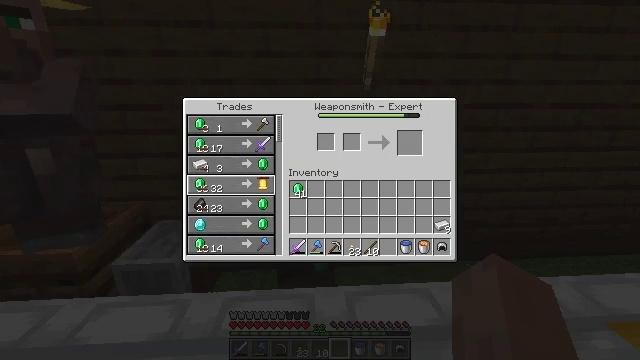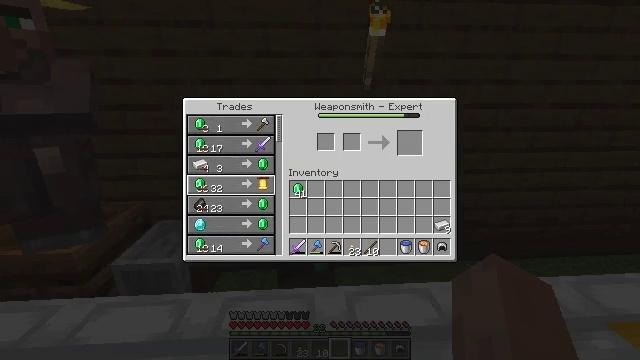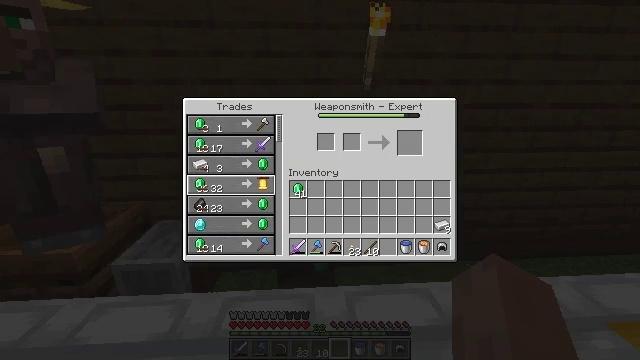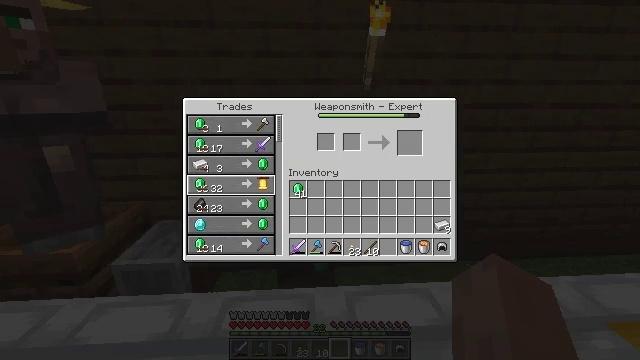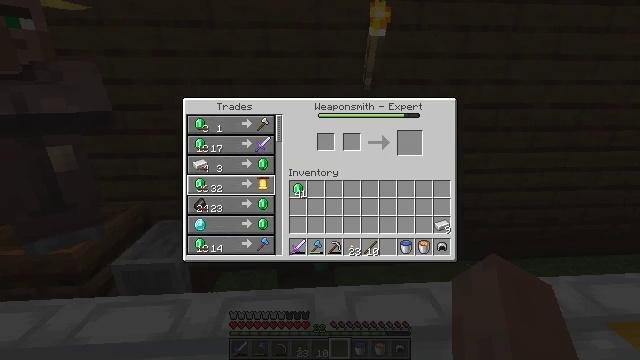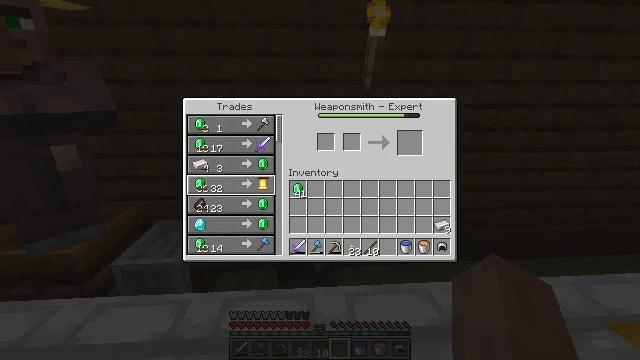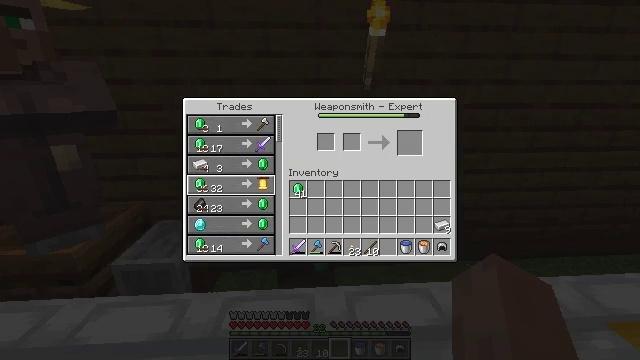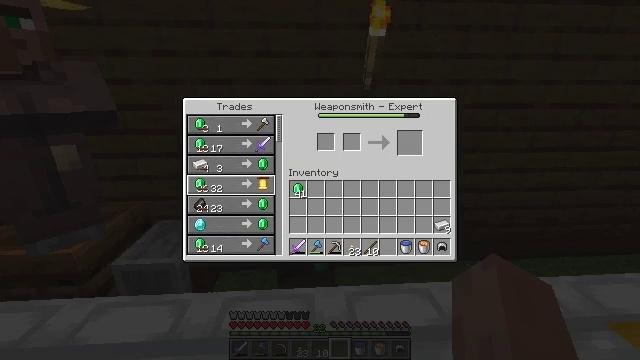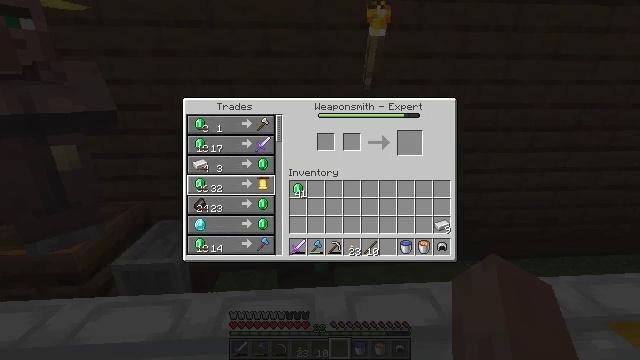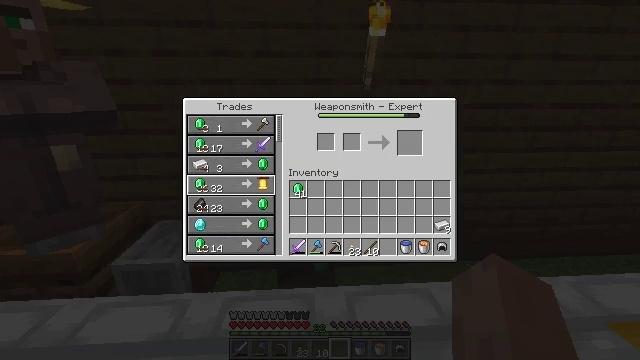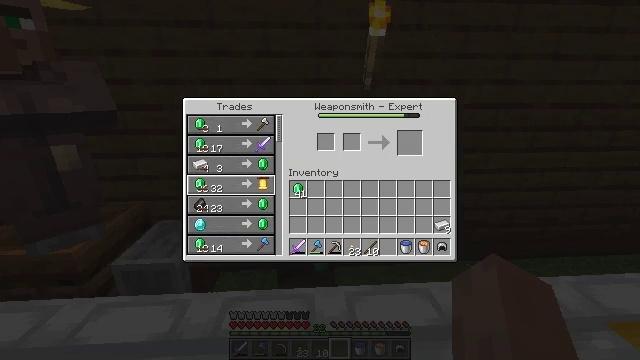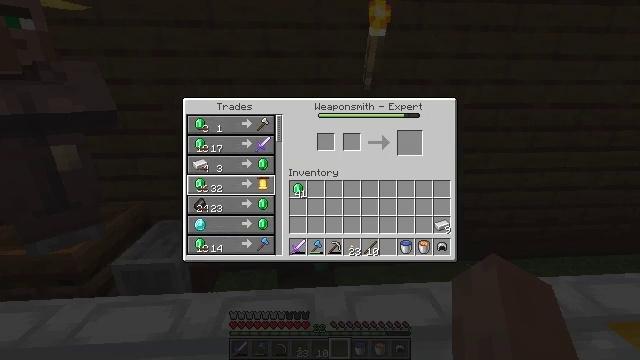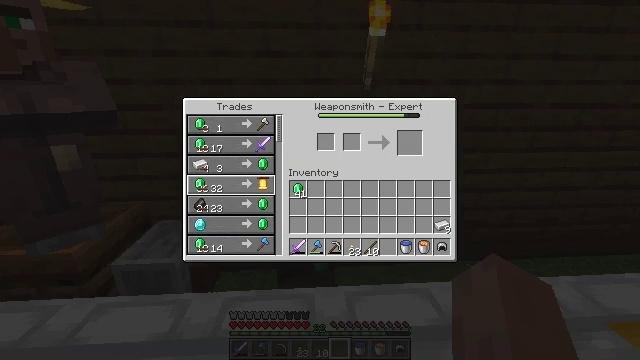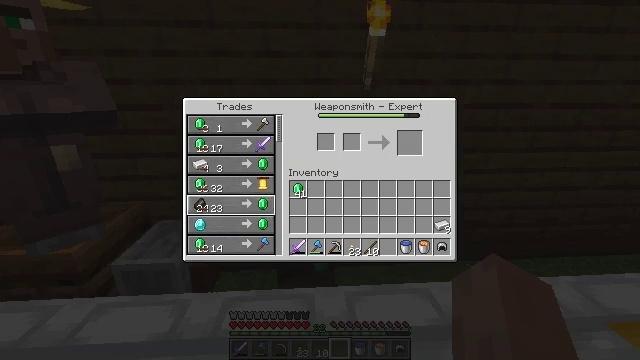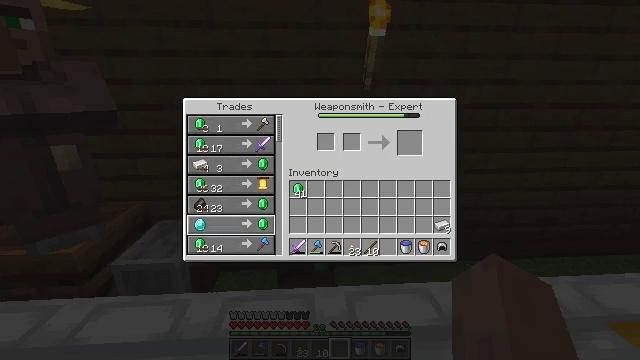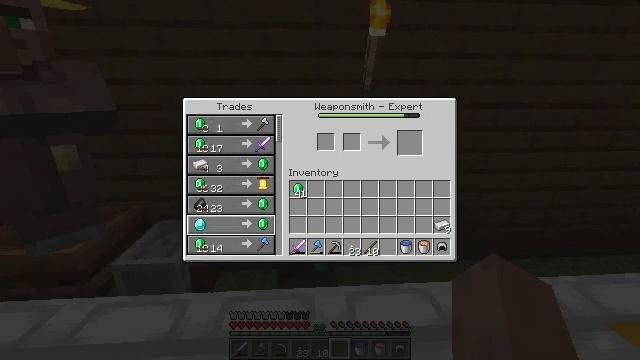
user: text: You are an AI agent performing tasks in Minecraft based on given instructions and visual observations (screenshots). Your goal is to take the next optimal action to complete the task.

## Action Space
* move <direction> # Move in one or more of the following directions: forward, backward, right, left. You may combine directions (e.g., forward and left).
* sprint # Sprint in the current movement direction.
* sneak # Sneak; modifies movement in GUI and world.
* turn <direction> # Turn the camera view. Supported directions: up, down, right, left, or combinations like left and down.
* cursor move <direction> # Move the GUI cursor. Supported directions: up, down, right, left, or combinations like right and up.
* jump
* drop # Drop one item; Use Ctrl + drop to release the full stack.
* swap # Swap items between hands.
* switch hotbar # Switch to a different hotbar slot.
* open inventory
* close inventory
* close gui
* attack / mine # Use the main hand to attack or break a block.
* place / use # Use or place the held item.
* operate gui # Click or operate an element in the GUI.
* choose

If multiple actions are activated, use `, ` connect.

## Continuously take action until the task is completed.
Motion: motion action
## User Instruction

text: Form a diamond axe using the crafting table.
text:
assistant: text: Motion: no_op
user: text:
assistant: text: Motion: no_op
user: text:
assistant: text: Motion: no_op
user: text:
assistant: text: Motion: no_op
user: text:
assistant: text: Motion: no_op
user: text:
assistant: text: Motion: no_op
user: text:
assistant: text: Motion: no_op
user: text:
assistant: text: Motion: no_op
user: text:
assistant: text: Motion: no_op
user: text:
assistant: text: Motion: no_op
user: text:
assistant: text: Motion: no_op
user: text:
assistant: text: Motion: no_op
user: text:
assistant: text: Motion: no_op
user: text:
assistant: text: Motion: cursor move down
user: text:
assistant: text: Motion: cursor move down
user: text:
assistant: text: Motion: no_op
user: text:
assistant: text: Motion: no_op
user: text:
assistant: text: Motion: no_op
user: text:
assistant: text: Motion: no_op
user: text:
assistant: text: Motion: no_op
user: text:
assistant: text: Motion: no_op
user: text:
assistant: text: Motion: no_op
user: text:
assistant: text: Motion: no_op
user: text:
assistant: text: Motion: operate gui
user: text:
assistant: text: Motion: operate gui
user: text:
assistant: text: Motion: operate gui
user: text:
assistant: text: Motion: operate gui
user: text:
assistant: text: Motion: no_op
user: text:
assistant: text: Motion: no_op
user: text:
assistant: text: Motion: no_op